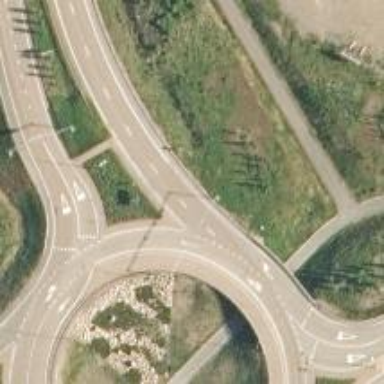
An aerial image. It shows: Asphalt road leading to roundabout at highway trunk junction.